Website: apple
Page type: billing-address
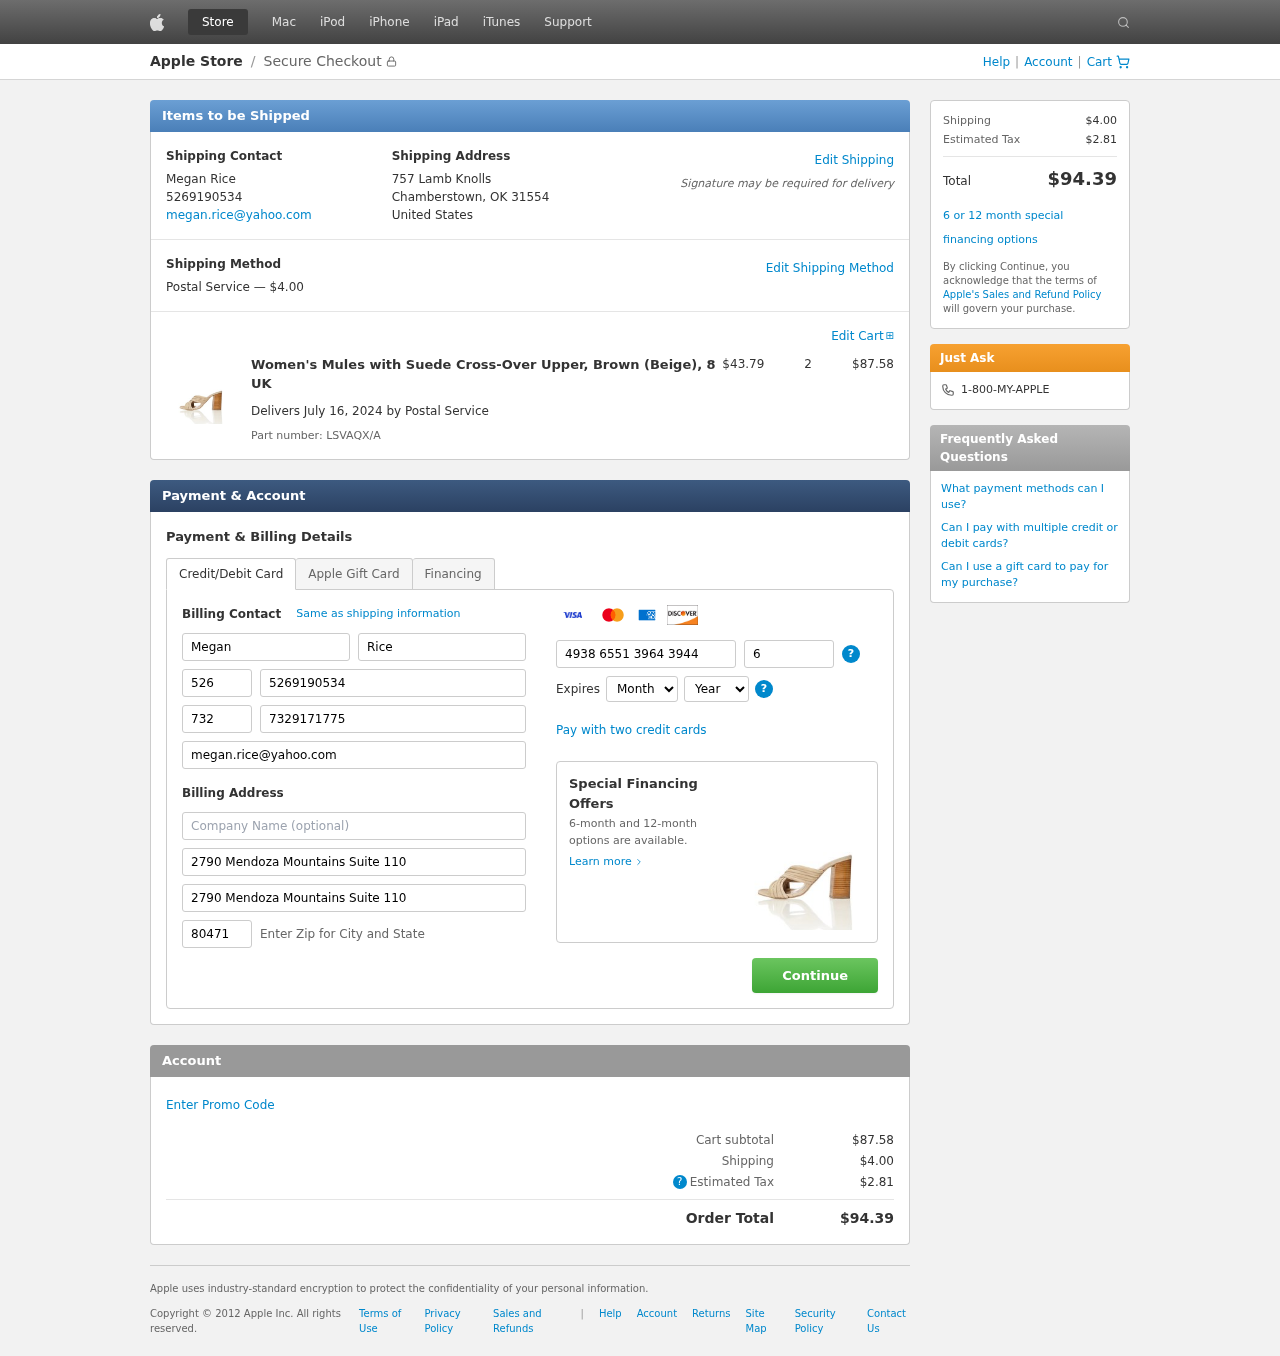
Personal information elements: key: PII_CARD_CVV
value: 653
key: PII_CARD_EXPIRY_MONTH
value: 03
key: PII_CARD_EXPIRY_YEAR
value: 26
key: PII_CARD_NUMBER
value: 4938 6551 3964 3944
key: PII_CITY_STATE_ZIP
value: Chamberstown, OK 31554
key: PII_COUNTRY
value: United States
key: PII_EMAIL
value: megan.rice@yahoo.com
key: PII_FIRSTNAME
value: Megan
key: PII_FULLNAME
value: Megan Rice
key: PII_LASTNAME
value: Rice
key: PII_PHONE
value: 5269190534
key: PII_PHONE_ALT
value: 7329171775
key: PII_PHONE_ALT_AREA
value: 732
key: PII_PHONE_AREA
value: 526
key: PII_POSTCODE2
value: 80471
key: PII_STREET
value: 757 Lamb Knolls
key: PII_STREET2
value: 2790 Mendoza Mountains Suite 110
Product elements: key: PRODUCT1_NAME
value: Women's Mules with Suede Cross-Over Upper, Brown (Beige), 8 UK
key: PRODUCT1_PRICE
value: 43.79
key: PRODUCT1_QUANTITY
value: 2
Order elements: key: ORDER_SHIPPING_COST
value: $4.00
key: ORDER_SUBTOTAL
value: $87.58
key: ORDER_DELIVERY_DATE
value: July 16, 2024
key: ORDER_PART_NUMBER
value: LSVAQX/A
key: ORDER_TAX
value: $2.81
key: ORDER_TOTAL
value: $94.39